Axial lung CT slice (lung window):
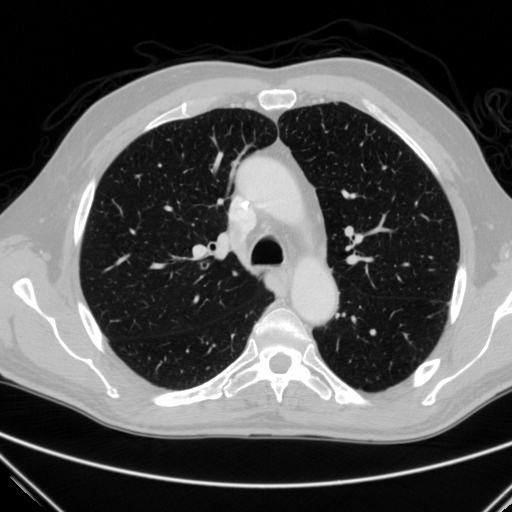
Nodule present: yes
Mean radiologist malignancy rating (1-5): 3